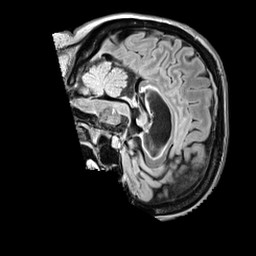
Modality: FLAIR
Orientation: sagittal
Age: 31
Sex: female
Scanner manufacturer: siemens
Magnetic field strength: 3 T
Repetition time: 5 s
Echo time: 0.387 s